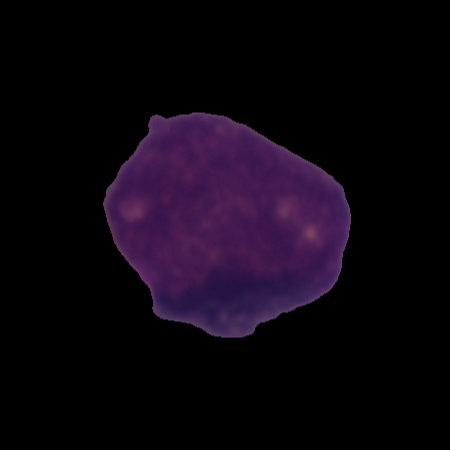
Label: cancer